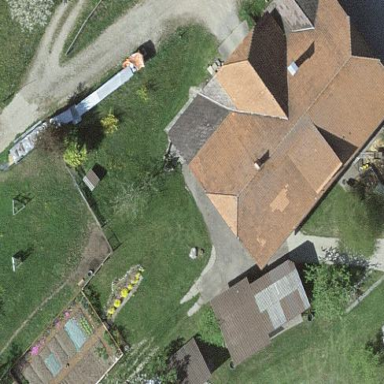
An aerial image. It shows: Farm building.